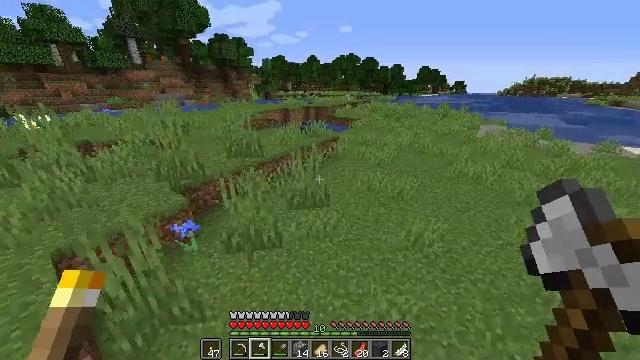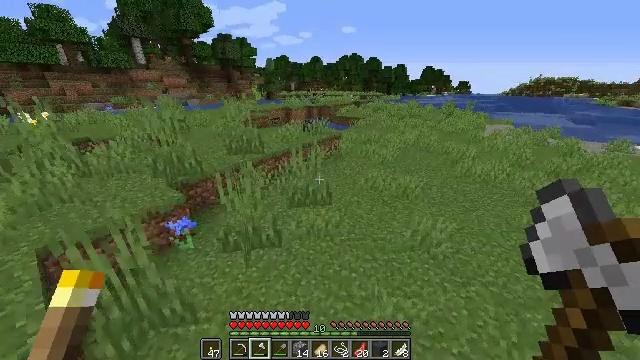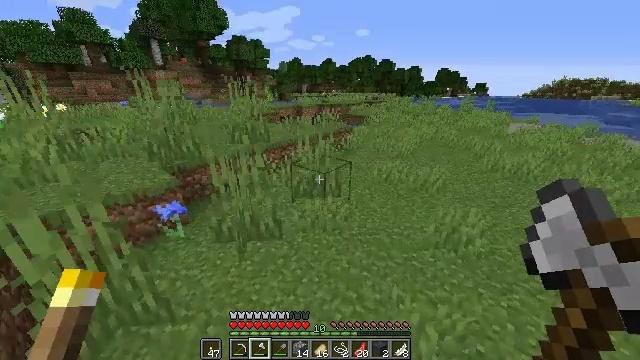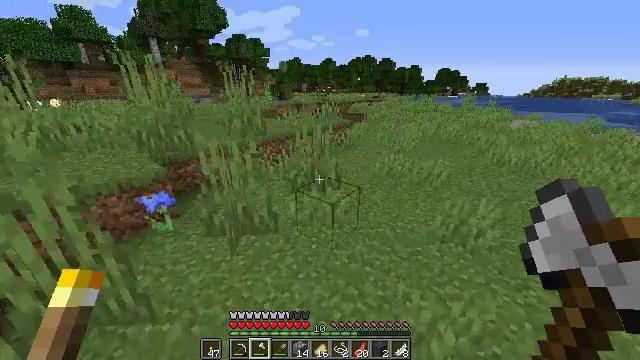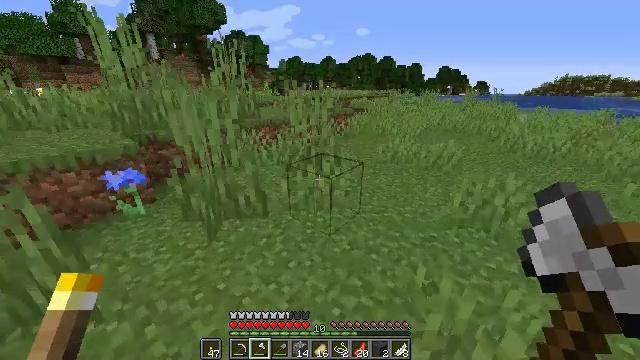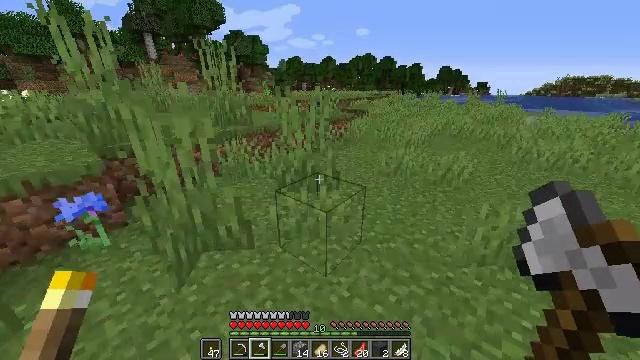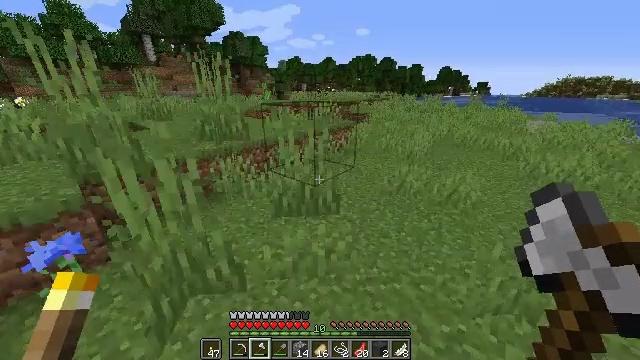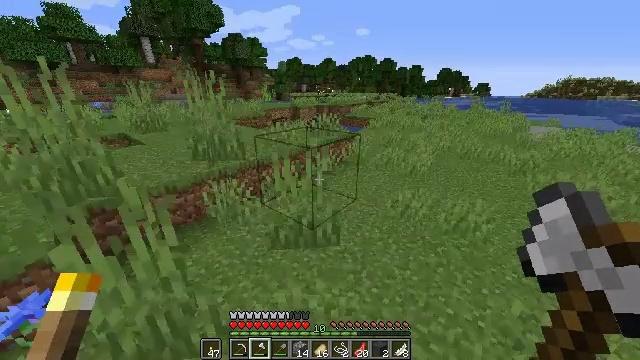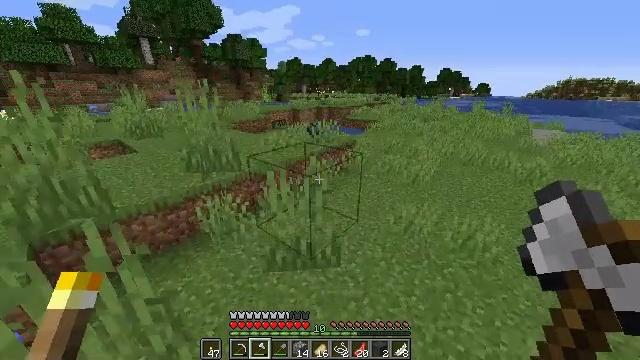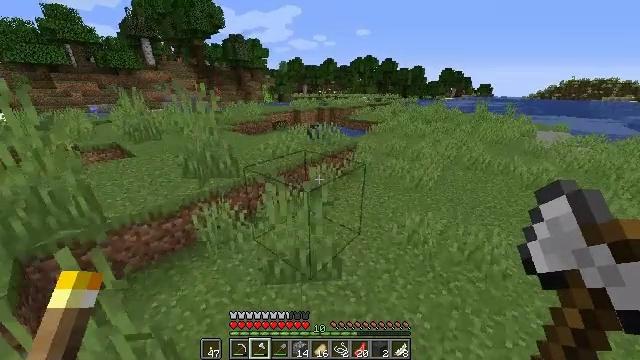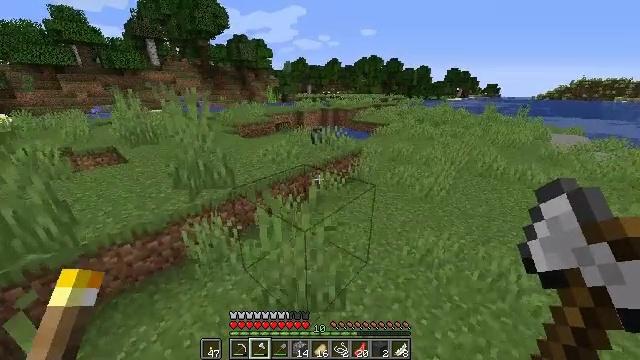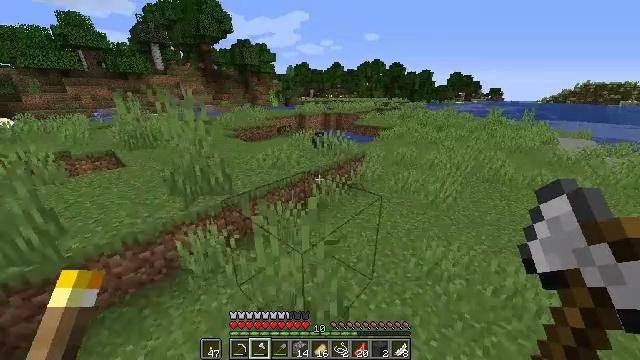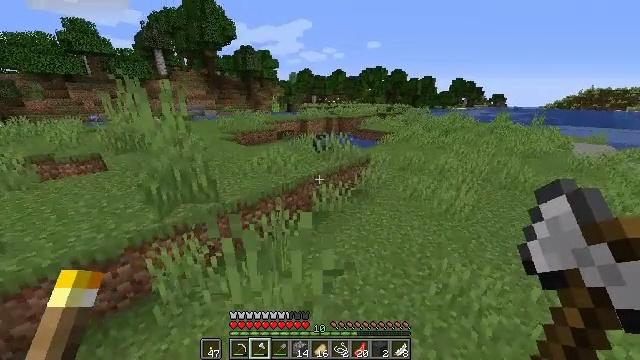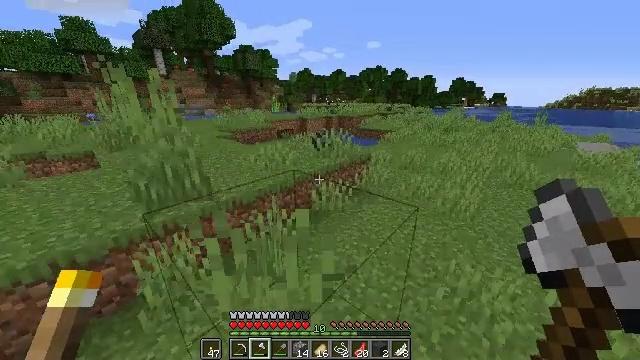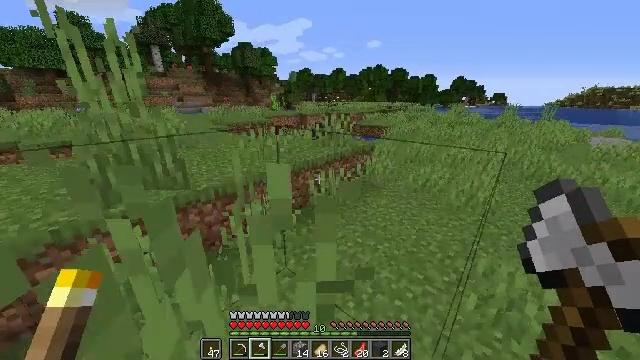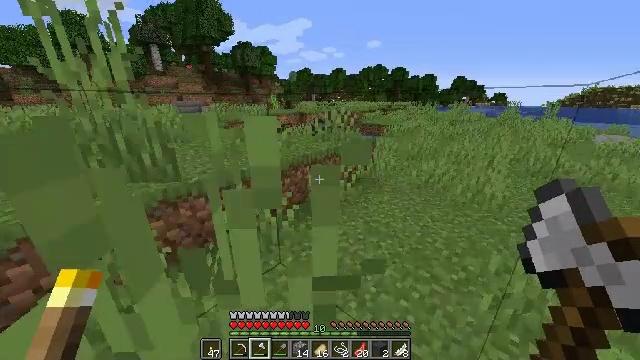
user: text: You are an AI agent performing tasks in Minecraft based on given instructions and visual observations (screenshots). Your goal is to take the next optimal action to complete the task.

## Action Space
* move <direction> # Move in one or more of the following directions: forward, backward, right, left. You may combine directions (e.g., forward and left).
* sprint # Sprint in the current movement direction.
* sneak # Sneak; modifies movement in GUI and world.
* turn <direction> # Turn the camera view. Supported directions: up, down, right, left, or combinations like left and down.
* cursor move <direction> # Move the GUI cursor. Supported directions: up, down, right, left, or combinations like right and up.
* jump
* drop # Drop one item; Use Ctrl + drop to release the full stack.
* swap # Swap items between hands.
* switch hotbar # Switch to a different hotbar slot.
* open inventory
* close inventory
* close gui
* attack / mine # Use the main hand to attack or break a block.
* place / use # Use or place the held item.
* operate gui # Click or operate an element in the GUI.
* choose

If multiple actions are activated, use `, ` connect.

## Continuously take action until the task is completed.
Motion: motion action
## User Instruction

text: Hunt a sheep.
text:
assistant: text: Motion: move forward, sprint, jump
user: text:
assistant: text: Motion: move forward, sprint, turn left, jump
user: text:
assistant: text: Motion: move forward, sprint, jump
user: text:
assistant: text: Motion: move forward, sprint, jump
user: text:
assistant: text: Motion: move forward, sprint, jump
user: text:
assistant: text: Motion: move forward, sprint, jump
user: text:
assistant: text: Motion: move forward, sprint, jump
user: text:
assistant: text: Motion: move forward, sprint, jump
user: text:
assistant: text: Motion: move forward, sprint, jump
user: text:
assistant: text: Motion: move forward, sprint, turn left, jump
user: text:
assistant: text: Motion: move forward, sprint, jump
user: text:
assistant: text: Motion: move forward, sprint, turn up, jump
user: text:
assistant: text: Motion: move forward, sprint, jump
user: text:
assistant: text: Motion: move forward, sprint, jump
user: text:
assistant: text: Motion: move forward, sprint, jump
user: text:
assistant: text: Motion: move forward, sprint, jump
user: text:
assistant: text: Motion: move forward, sprint, jump
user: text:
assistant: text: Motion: move forward, sprint, jump
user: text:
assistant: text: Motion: move forward, sprint, jump
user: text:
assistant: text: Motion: move forward and move left, sprint, jump
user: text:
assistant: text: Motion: move forward and move left, sprint, jump
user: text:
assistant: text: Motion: move forward and move left, sprint, jump
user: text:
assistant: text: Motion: move forward and move left, sprint, jump
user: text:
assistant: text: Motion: move forward and move left, sprint, jump
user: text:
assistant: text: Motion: move forward and move left, sprint, turn right, jump
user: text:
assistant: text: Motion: move forward and move left, sprint, turn right and down, jump
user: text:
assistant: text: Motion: move forward and move left, sprint, turn right, jump
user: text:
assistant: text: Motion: move forward and move left, sprint, turn right and down, jump
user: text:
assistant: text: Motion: move forward and move left, sprint, turn down, jump
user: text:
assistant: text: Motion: move forward and move left, sprint, turn down, jump